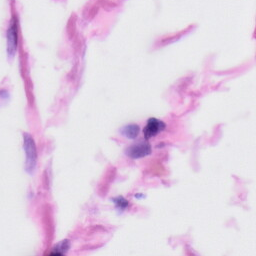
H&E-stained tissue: Skin